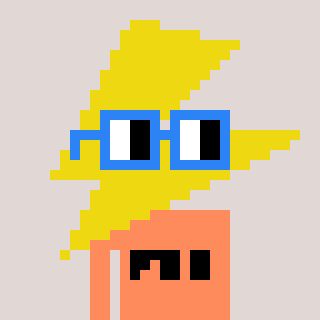
a pixel art character with square blue glasses, a lightning bolt-shaped head and a peachy-colored body on a warm background